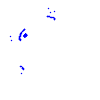
Particle: kaon